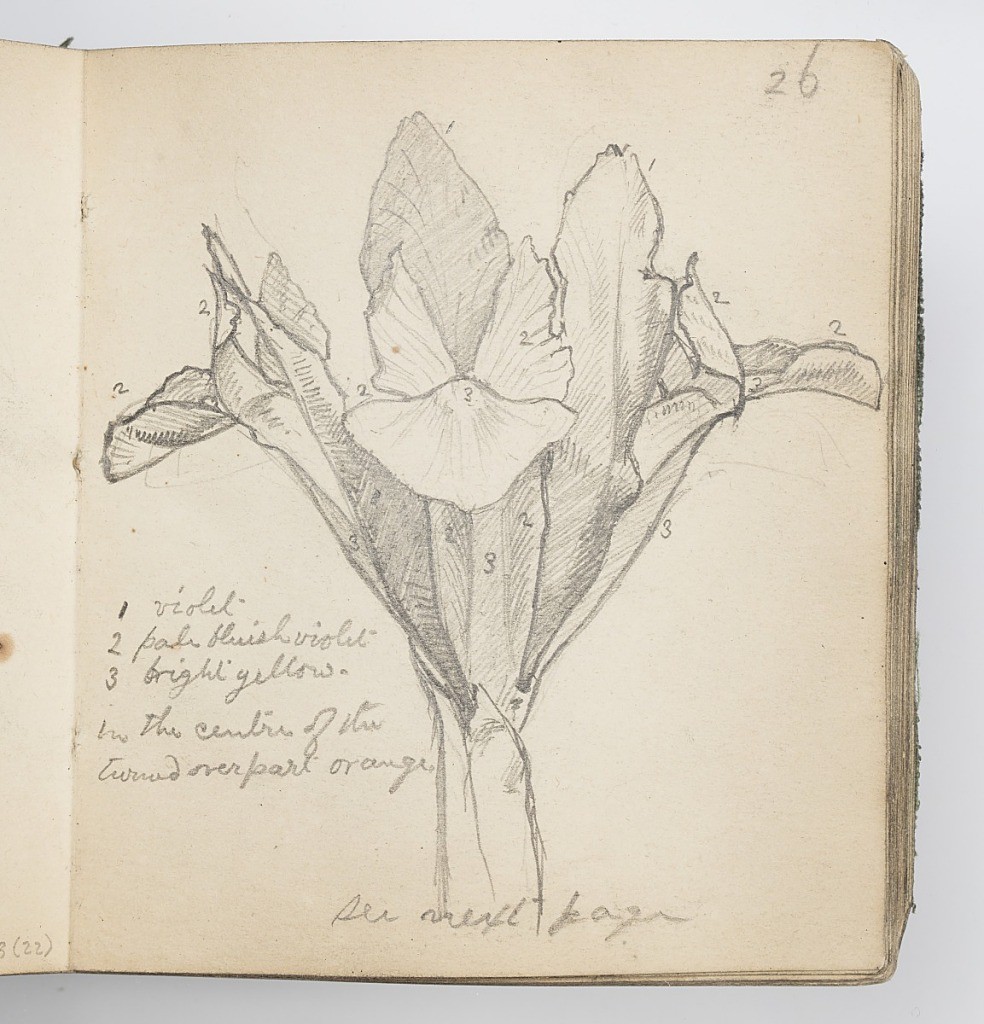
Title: Sketchbook Page: Iris
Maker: Kenyon Cox, American, 1856–1919
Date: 1874
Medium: Graphite on paper
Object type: Sketchbook folio
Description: Recto: Sketch of the head of an iris in profile, labeled with numbers corresponding to colors, listed in leged at left.
Verso: Sketch of iris from above, at left; sketch of iris and stem from side, at right.